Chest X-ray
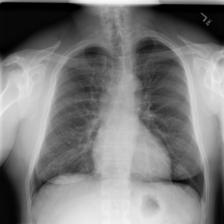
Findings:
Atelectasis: negative
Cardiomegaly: negative
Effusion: negative
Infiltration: negative
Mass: negative
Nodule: negative
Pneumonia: negative
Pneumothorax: negative
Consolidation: negative
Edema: negative
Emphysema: negative
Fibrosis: negative
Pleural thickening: negative
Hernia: negative